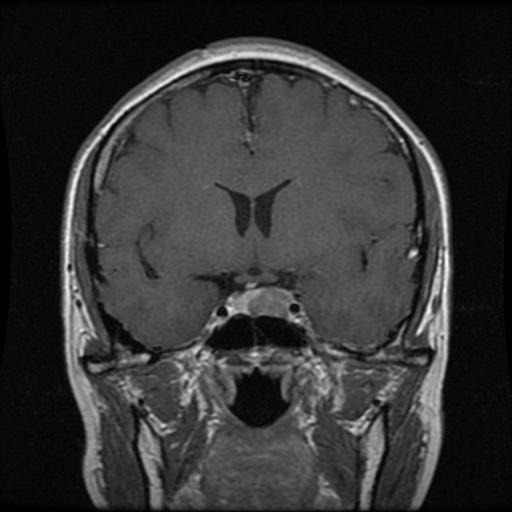
Label: pituitary